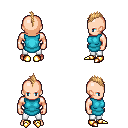
a pixel art fantasy rpg character, male body template, human, light skin, teal tunic, white pants, light blonde mohawk hairstyle, gold boots, four views (front, back, left, right), 2x2 character sprite sheet, small pixel art, hard edges, no anti-aliasing